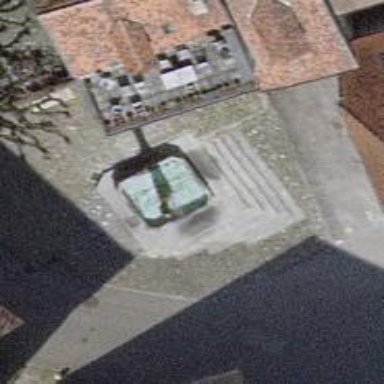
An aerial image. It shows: Beautiful fountain.